Question: I am trying to select the database that I have but I get stuck when I try to select to show 'count' based by one of the columns in a table group by 'id' in one of the column.
Here is the query that I have tried:
'''
SELECT * , SELECT COUNT((DISTINCT daftar.id_daftar) group by daftar.id_kelas) AS Count
FROM kelas
INNER JOIN matkul
ON kelas.id_matkul = matkul.id_matkul
INNER JOIN proker
ON kelas.id_proker = proker.id_proker order by nama_matkul
'''
daftar table
'''
+-----------+--------+----------+---------------------+
| id_daftar | npm | id_kelas | tgldaftar |
+-----------+--------+----------+---------------------+
| 26 | admin3 | 0 | 2019-06-09 13:04:58 |
| 27 | admin3 | 0 | 2019-06-09 13:07:02 |
| 28 | admin3 | 0 | 2019-06-09 13:07:41 |
| 29 | admin3 | 0 | 2019-06-09 13:08:17 |
| 30 | admin3 | 7 | 2019-06-09 14:00:54 |
| 31 | admin3 | 6 | 2019-06-09 15:34:00 |
+-----------+--------+----------+---------------------+
'''
table kelas
'''
+----------+-----------+-----------+------------+------------+-------+---------+--------+------------+----------+------------+-----------+
| id_kelas | id_proker | id_matkul | nama_kelas | tgl | jam | ruangan | status | buka_tgl | buka_jam | keterangan | kapasitas |
+----------+-----------+-----------+------------+------------+-------+---------+--------+------------+----------+------------+-----------+
| 0 | 2 | 1 | nini | 2019-06-23 | 17.00 | - | 3 | 2019-06-23 | 20.00 | Baus | 3 |
| 6 | 2 | 3 | B | 2019-06-22 | 20.00 | bb | 2 | 2019-06-27 | 12.00 | kk | 30 |
| 7 | 1 | 1 | Aduh | 2019-06-14 | 23.00 | nddm | 2 | 2019-06-29 | 20.00 | oke | 1 |
+----------+-----------+-----------+------------+------------+-------+---------+--------+------------+----------+------------+-----------+
'''
table matkul
'''
+-----------+------------------+
| id_matkul | nama_matkul |
+-----------+------------------+
| 1 | akuntansi biayaz |
| 3 | ewean |
| 5 | ewe |
| 6 | tes |
| 7 | Tesd |
+-----------+------------------+
'''
table proker
'''
+-----------+---------------------------+
| id_proker | nama_proker |
+-----------+---------------------------+
| 1 | Bebelac |
| 2 | Mentoring Accounting Club |
+-----------+---------------------------+
'''
Here is the expected result example:

Anyone can help my case?
Thanks for your attention
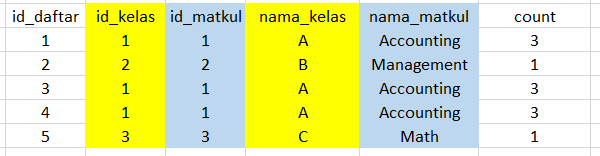
Answer: if you need the distinct count for each daftar.id_kelas
'''
SELECT daftar.id_kelas COUNT(DISTINCT daftar.id_daftar) AS Count
FROM kelas
INNER JOIN matkul ON kelas.id_matkul = matkul.id_matkul
INNER JOIN proker ON kelas.id_proker = proker.id_proker
group by daftar.id_kelas
'''
if you want the rows and the count then you could use an inner join the subquery for count
'''
select *, t.count
from kelas
inner join (
SELECT daftar.id_kelas, COUNT(DISTINCT daftar.id_daftar) AS Count
FROM kelas
INNER JOIN matkul ON kelas.id_matkul = matkul.id_matkul
INNER JOIN proker ON kelas.id_proker = proker.id_proker
group by daftar.id_kelas
) t on t.id_kelas = kelas.id_kelas
'''
any way looking to your schema seems you need
'''
SELECT daftar.id_kelas COUNT(*) AS Count
FROM daftar
INNER JOIN kelas on daftar.id_kelas = kelas.id_kelas
INNER JOIN matkul ON kelas.id_matkul = matkul.id_matkul
INNER JOIN proker ON kelas.id_proker = proker.id_proker
group by daftar.id_kelas
'''
if you want the rows and the count then you could use an inner join the subquery for count
'''
select *, t.count
from daftar
inner join (
SELECT daftar.id_kelas COUNT(*) AS Count
FROM daftar
INNER JOIN kelas on daftar.id_kelas = kelas.id_kelas
INNER JOIN matkul ON kelas.id_matkul = matkul.id_matkul
INNER JOIN proker ON kelas.id_proker = proker.id_proker
group by daftar.id_kelas
) t on t.id_kelas = daftar.id_kelas
'''